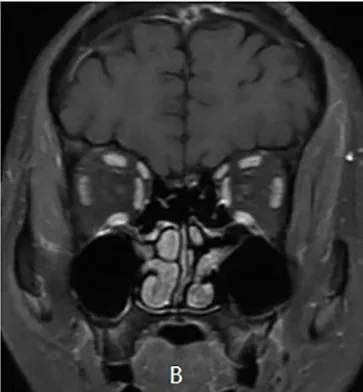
With no enhancement.
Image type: radiology (mri)